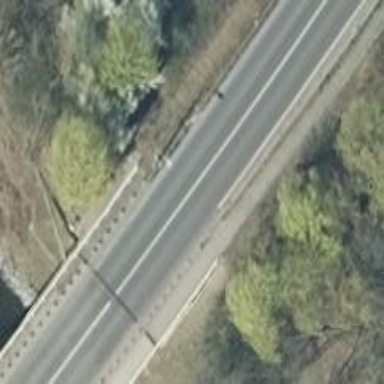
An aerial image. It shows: Secondary road with asphalt surface and embankment.